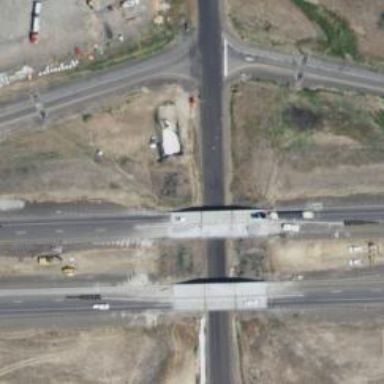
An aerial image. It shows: Viaduct bridge on asphalt motorway.